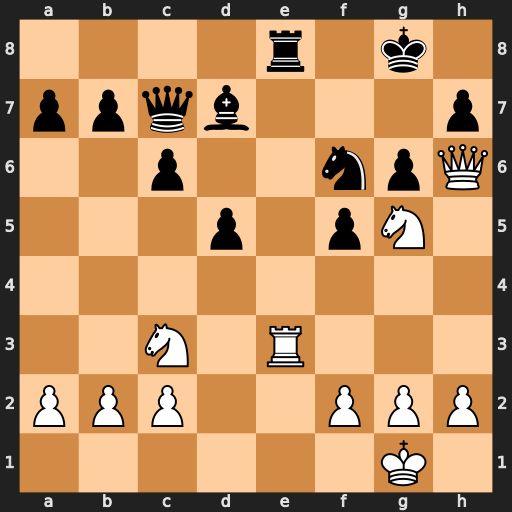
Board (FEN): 4r1k1/ppqb3p/2p2npQ/3p1pN1/8/2N1R3/PPP2PPP/6K1
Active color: w
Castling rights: -
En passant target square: -
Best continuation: Nxh7 Nxh7 Qxg6+ Kh8 Rxe8+ Bxe8 Qxe8+